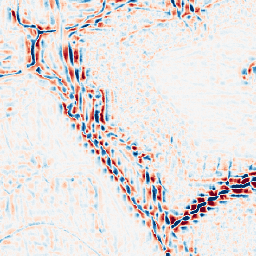
Category: wavelet
Decomposition family: wavelet_reverse_biorthogonal
Decomposition parameters: wavelet: rbio4.4
level: 3
Upsampling method: area
Upsampling parameters: scale: 2
Upsampling scale: 2